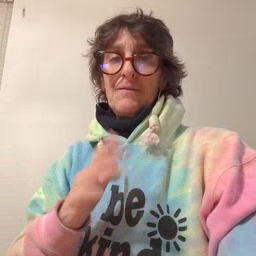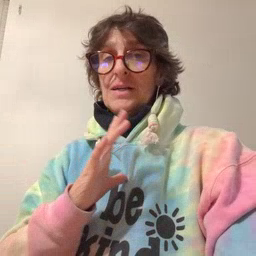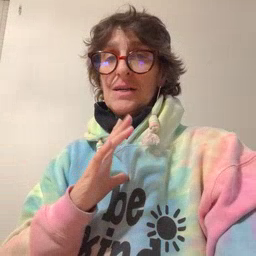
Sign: fine